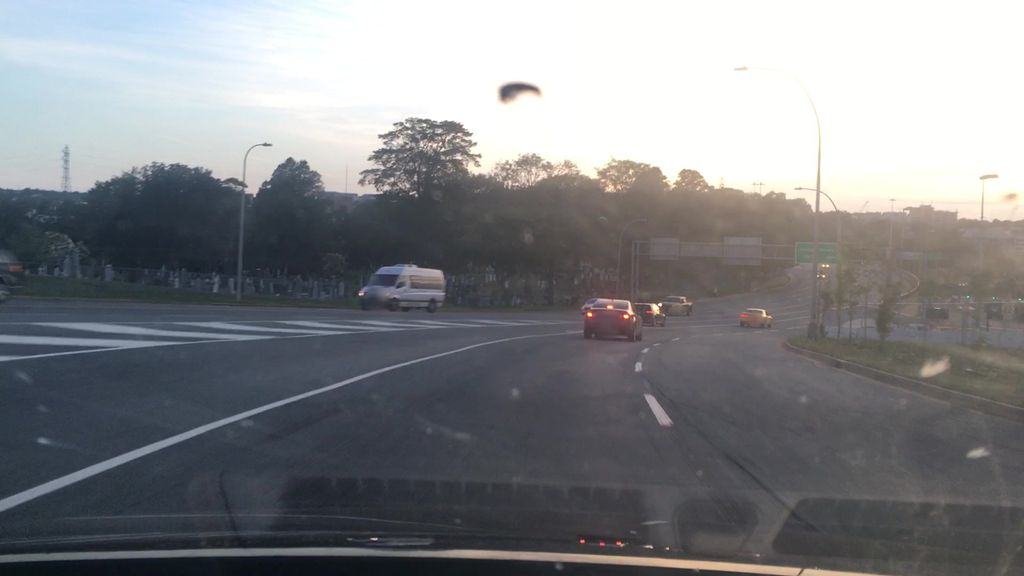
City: halifax